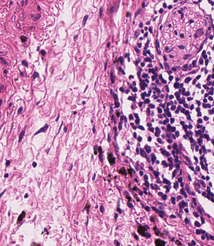
Tumor epithelial tissue: no
Tumor-associated stroma tissue: yes
Normal tissue: no